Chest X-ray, PA view. Patient: 35 years old, sex M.
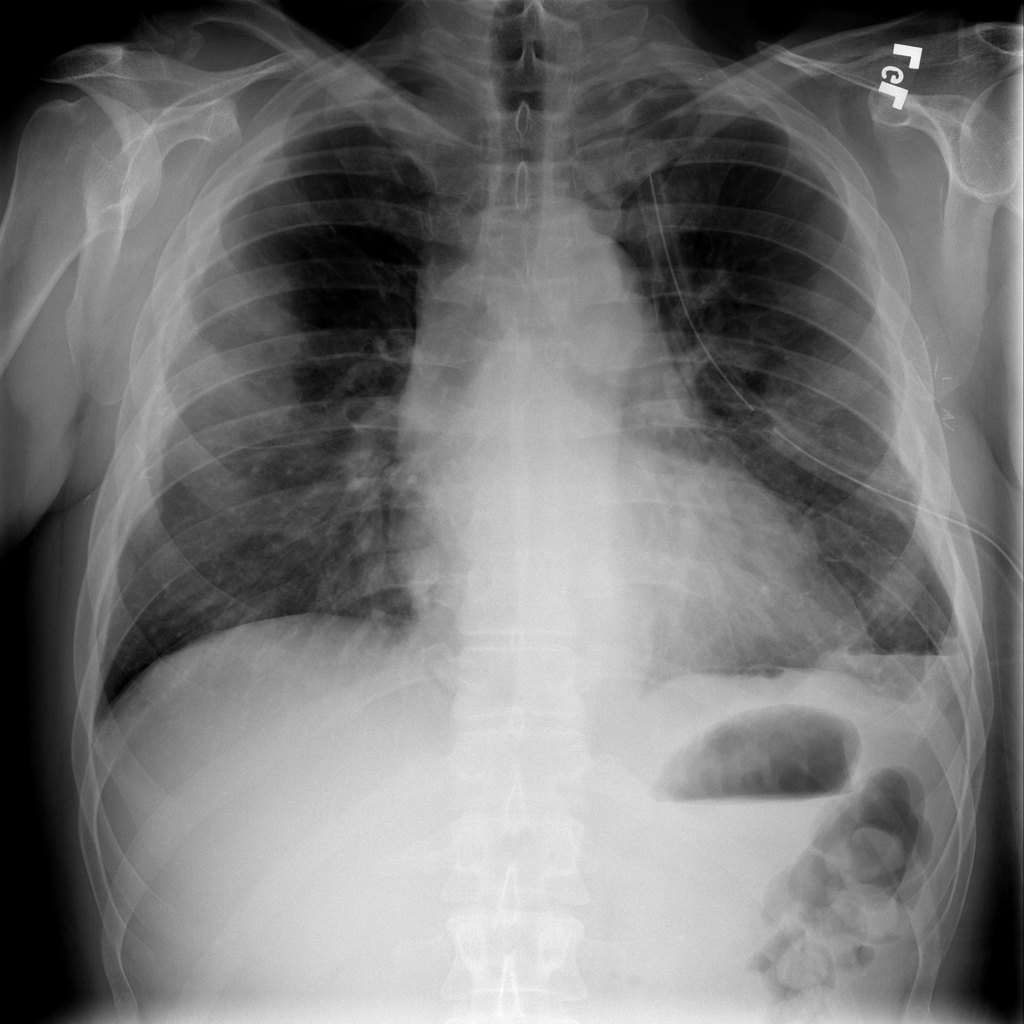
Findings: No Finding